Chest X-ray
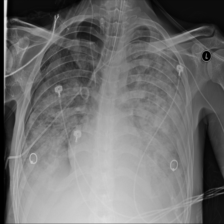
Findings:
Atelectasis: negative
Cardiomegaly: negative
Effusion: positive
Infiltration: negative
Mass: negative
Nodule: negative
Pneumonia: negative
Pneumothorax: positive
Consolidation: negative
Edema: negative
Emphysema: negative
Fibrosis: negative
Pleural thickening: negative
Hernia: negative